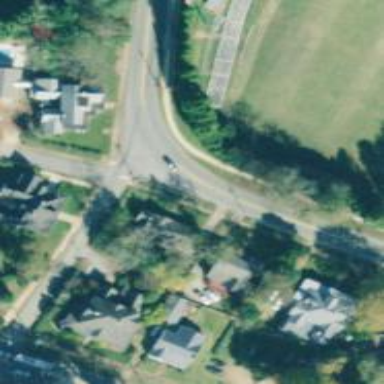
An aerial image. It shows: Primary road with asphalt surface.